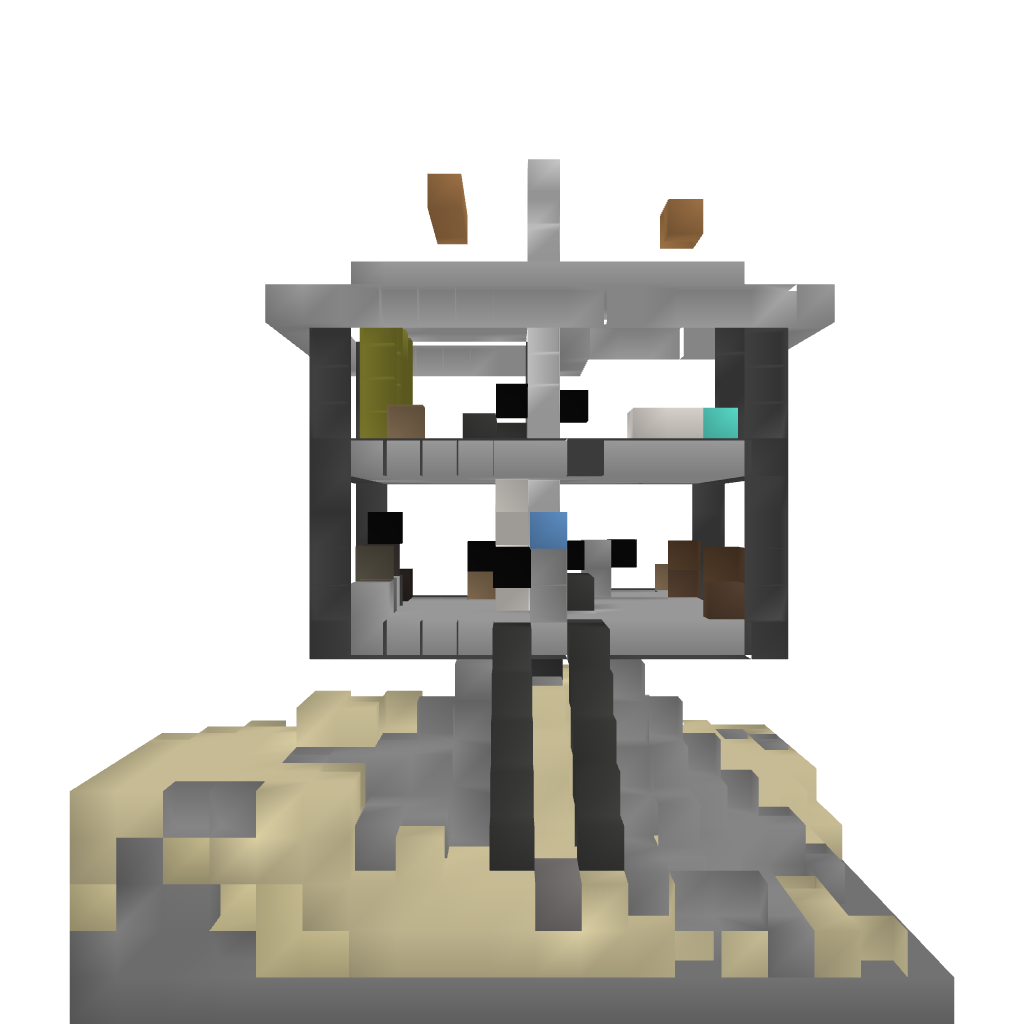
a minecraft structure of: Modern beach house